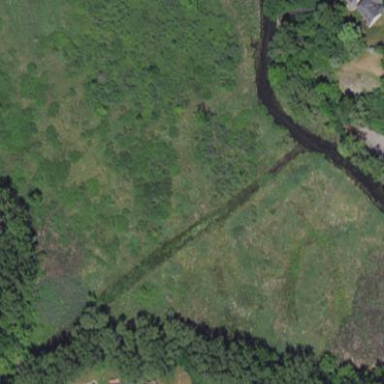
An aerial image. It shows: Marshy wetland area.